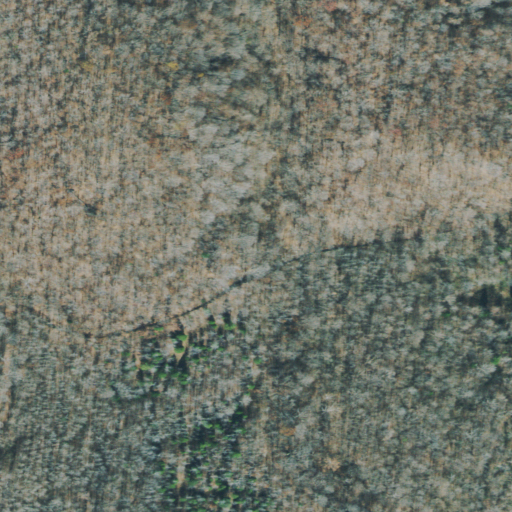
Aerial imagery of valley in Tennessee named Bridge Hollow containing deciduous forest, open development, mixed forest, and woody wetlands